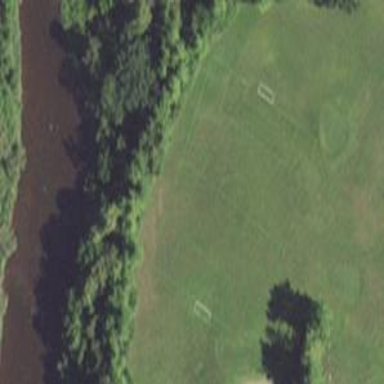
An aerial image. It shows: Soccer pitch with grass surface for leisure land.